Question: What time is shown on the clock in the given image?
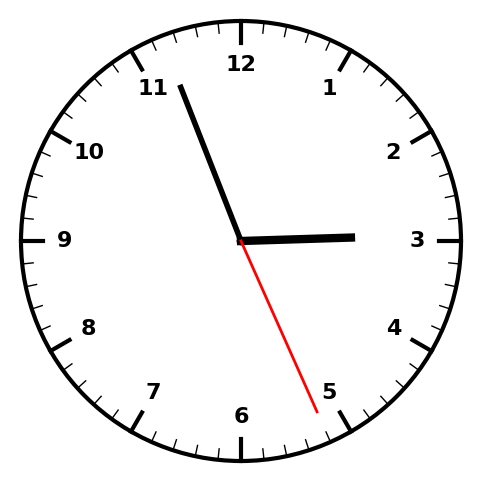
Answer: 02:56:26